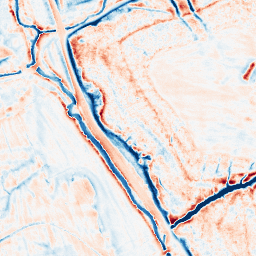
Category: edge_preserving
Decomposition family: guided
Decomposition parameters: radius: 4
eps: 1
Upsampling method: bicubic_16x
Upsampling parameters: scale: 16
Upsampling scale: 16